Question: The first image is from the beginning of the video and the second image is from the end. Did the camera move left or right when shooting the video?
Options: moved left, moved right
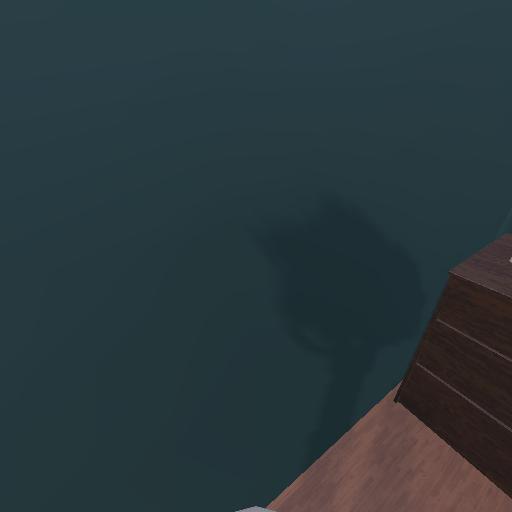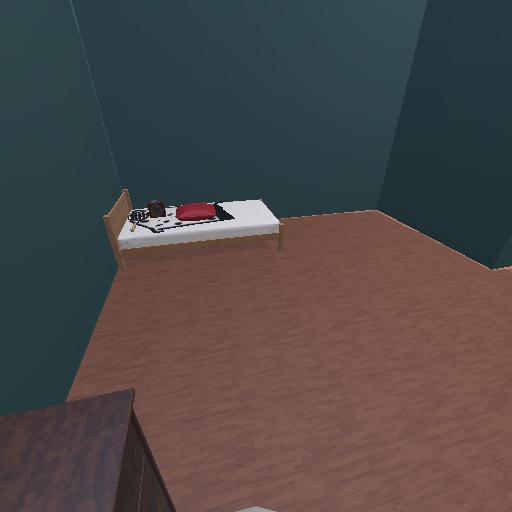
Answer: moved left